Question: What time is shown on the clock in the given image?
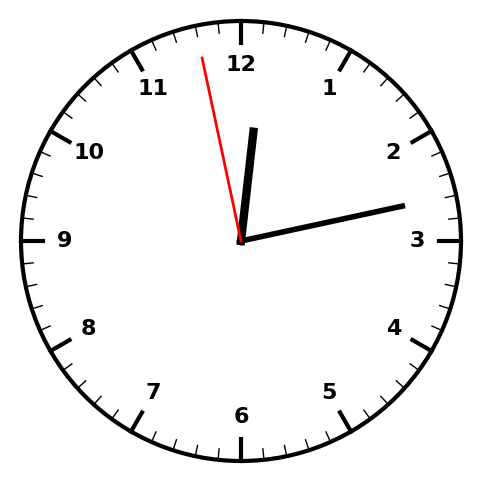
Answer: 12:12:58